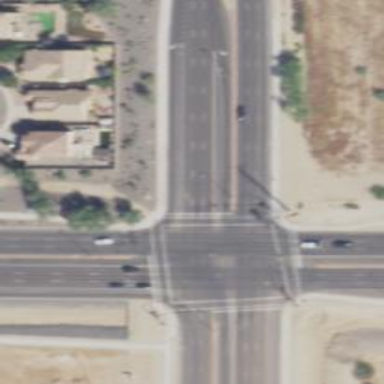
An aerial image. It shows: Crossing road.